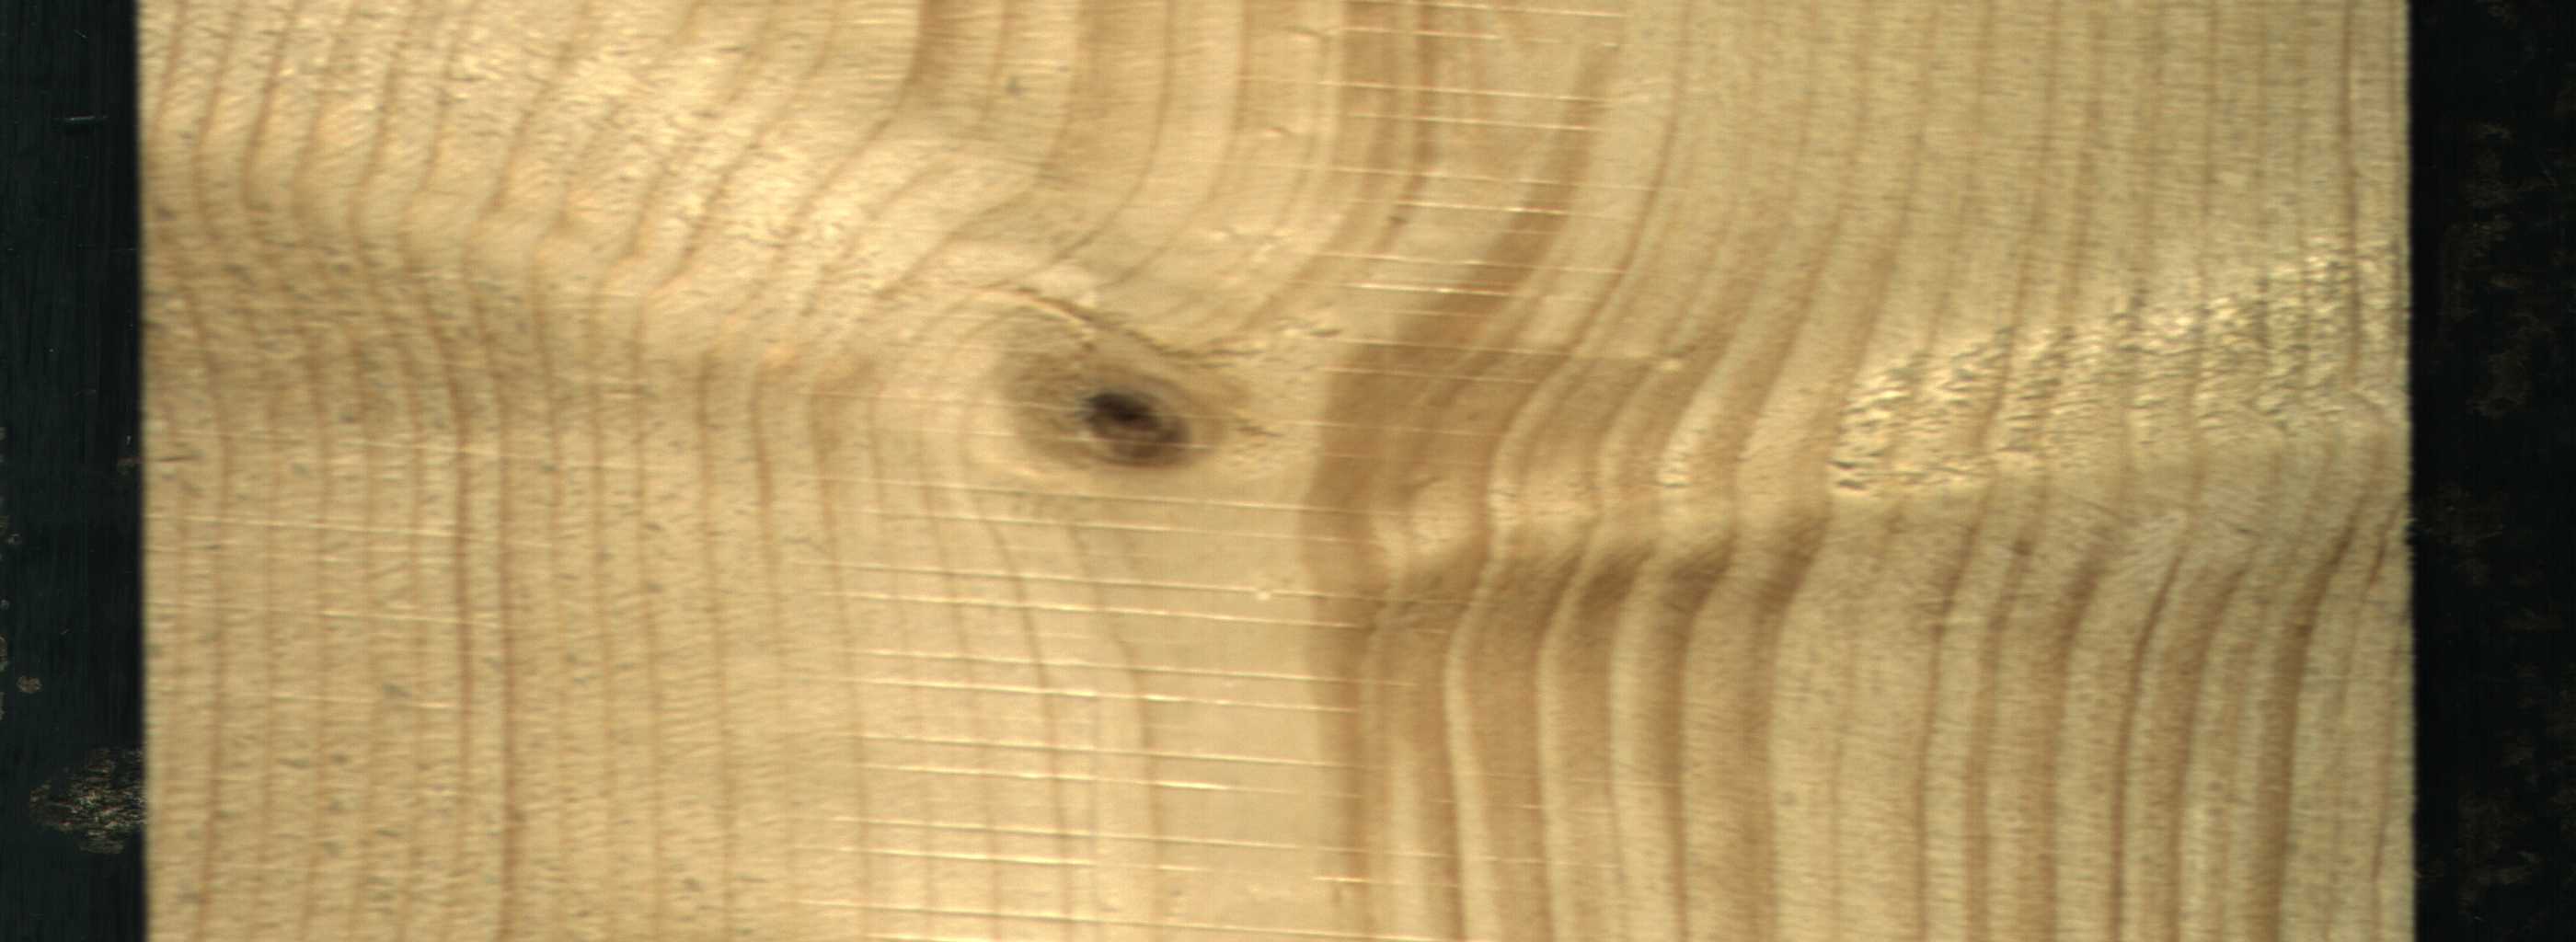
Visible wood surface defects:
Dead_Knot